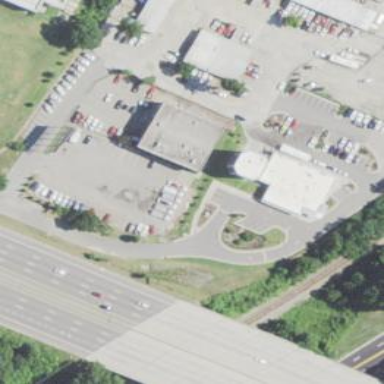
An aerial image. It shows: Commercial area.